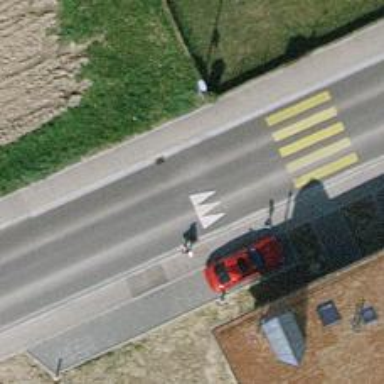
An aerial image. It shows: Bump for traffic calming.